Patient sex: M
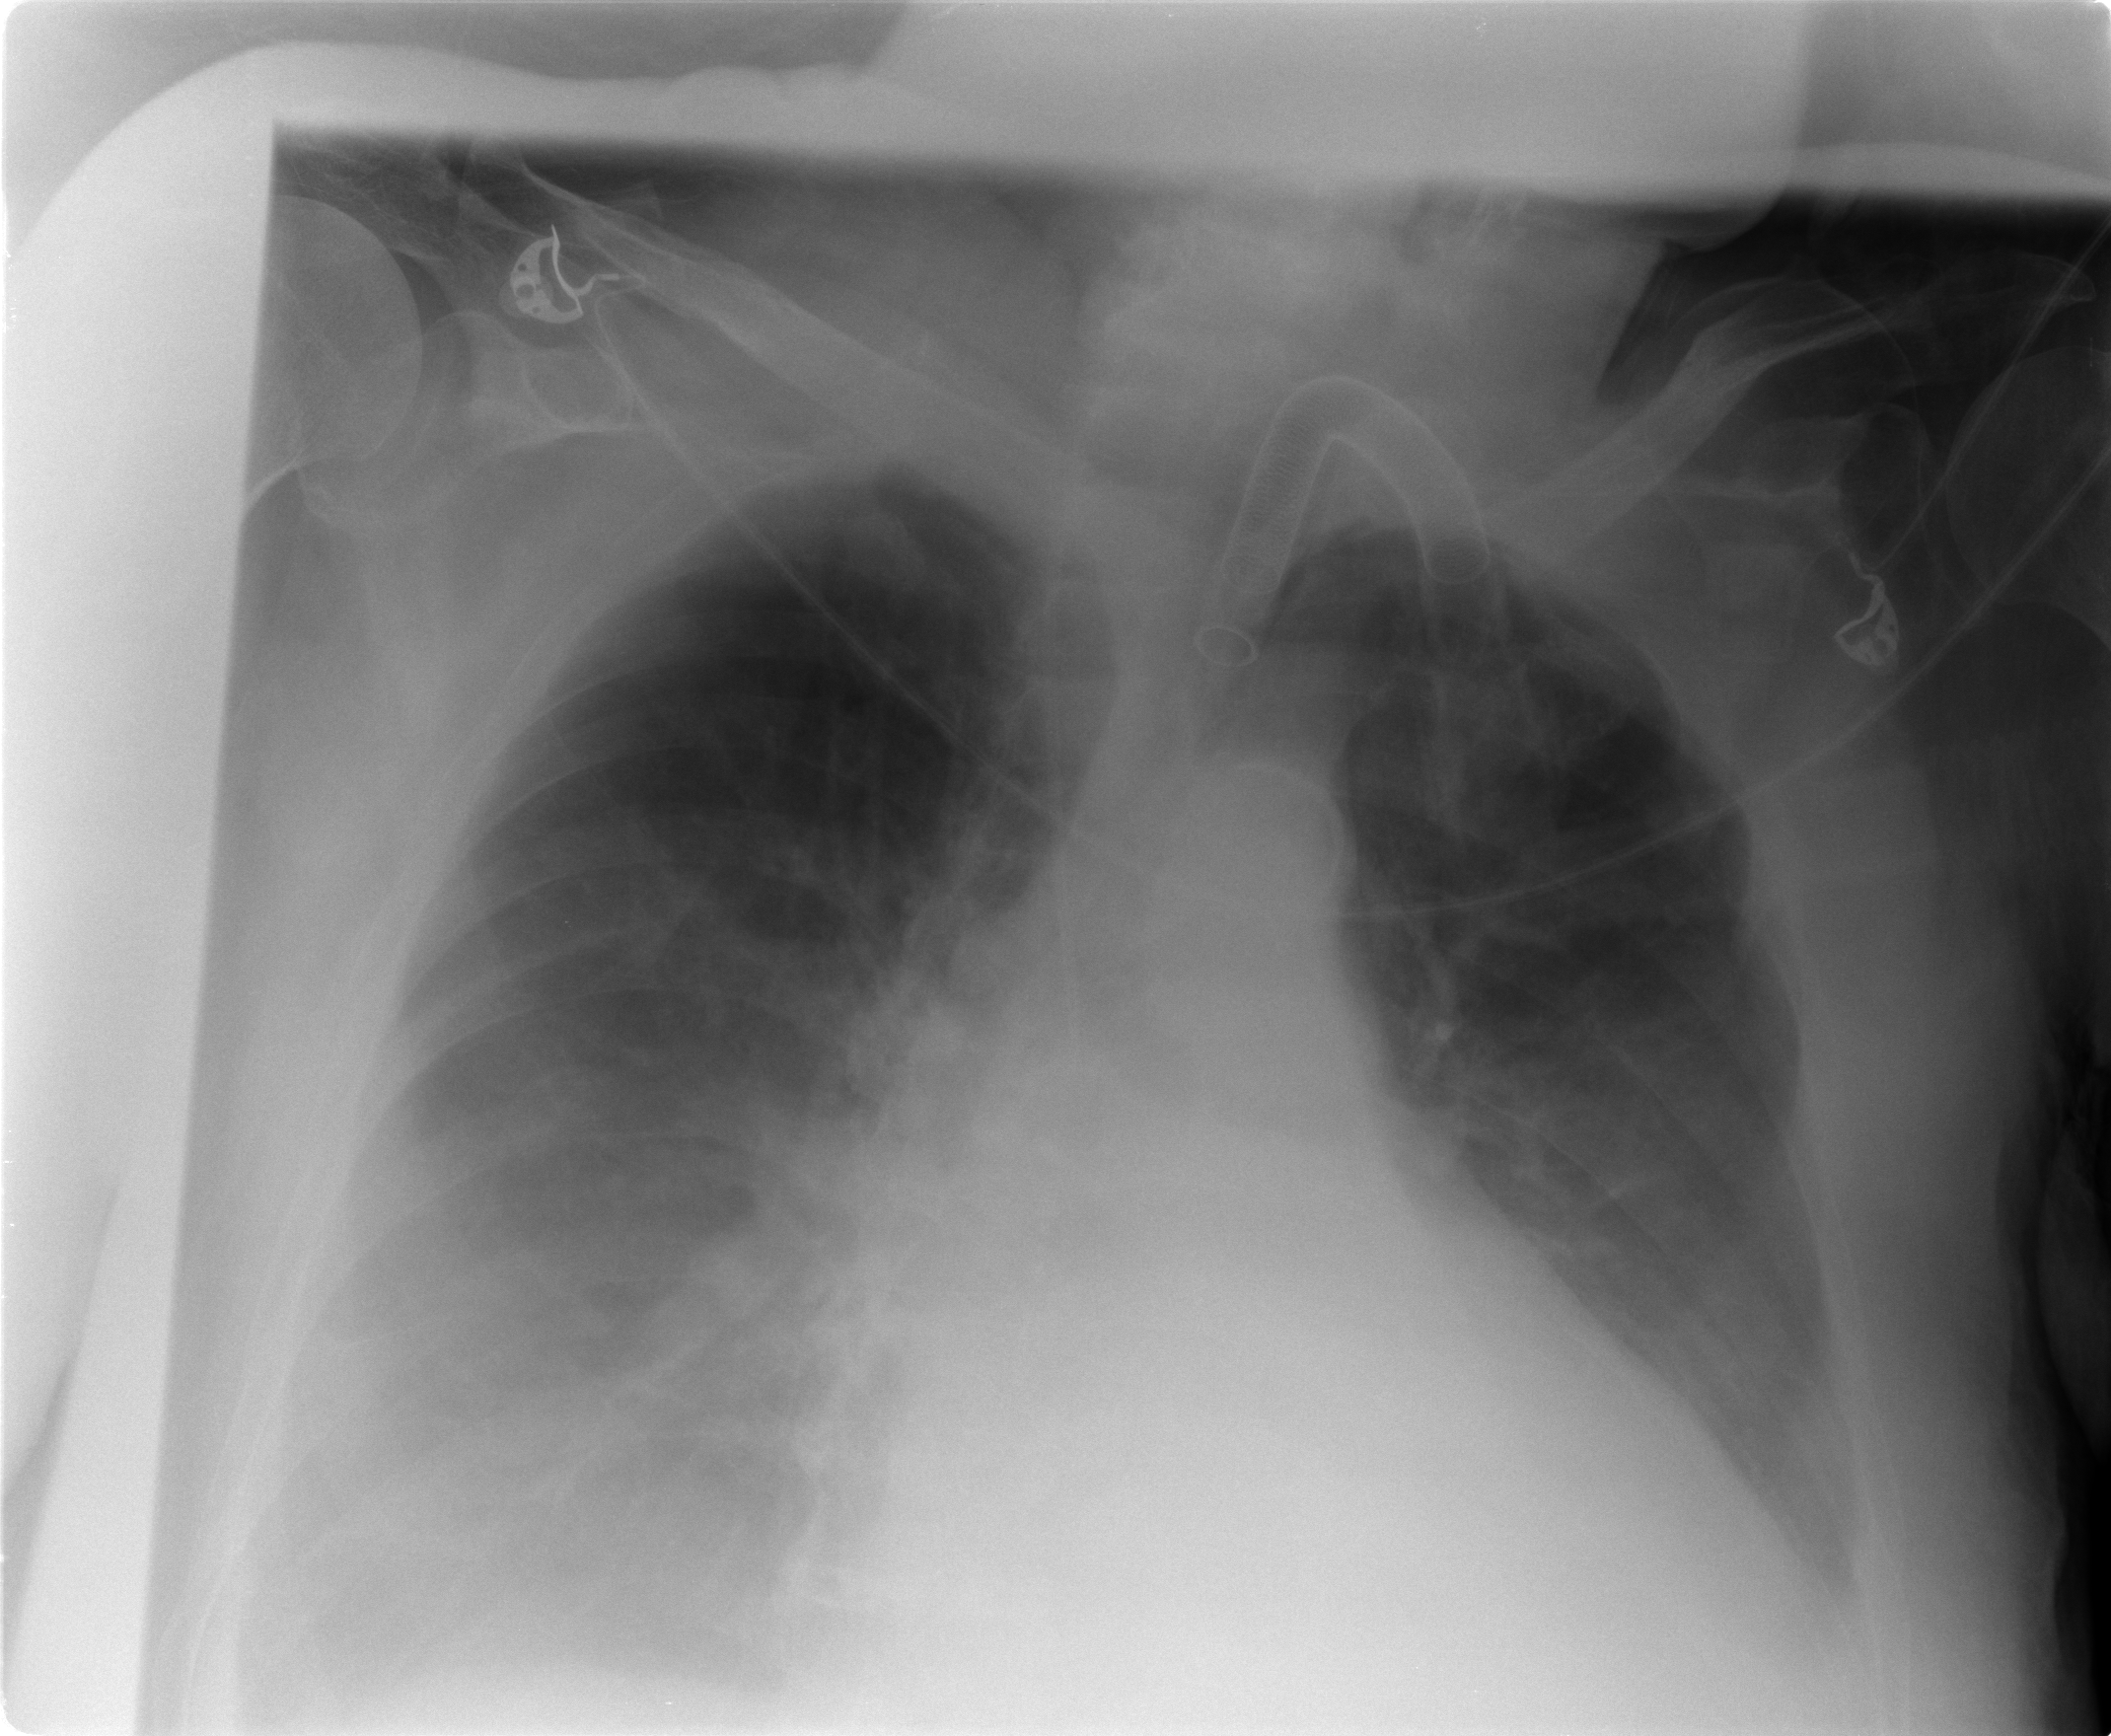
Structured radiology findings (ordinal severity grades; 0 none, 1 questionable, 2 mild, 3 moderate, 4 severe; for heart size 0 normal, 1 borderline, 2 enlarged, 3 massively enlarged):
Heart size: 2
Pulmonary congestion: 2
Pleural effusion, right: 2
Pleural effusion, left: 3
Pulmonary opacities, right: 2
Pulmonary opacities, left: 2
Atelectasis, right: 2
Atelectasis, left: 2